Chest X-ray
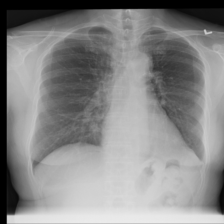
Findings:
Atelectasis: negative
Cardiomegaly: negative
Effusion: negative
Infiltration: positive
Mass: negative
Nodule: negative
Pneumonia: negative
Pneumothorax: negative
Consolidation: negative
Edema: negative
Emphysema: negative
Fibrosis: negative
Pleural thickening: negative
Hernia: negative